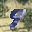
Label: 9